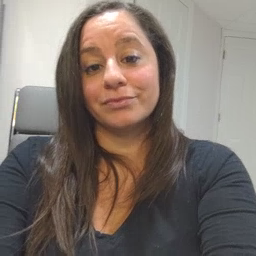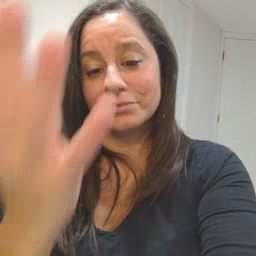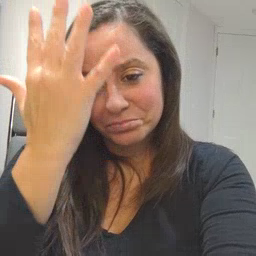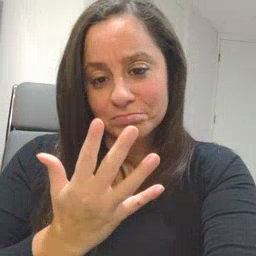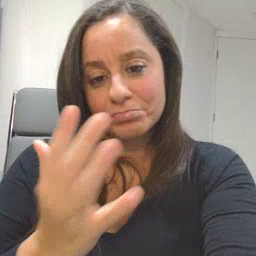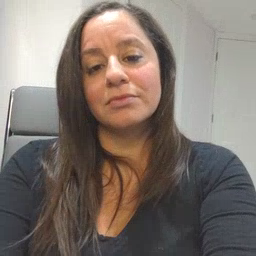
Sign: sad